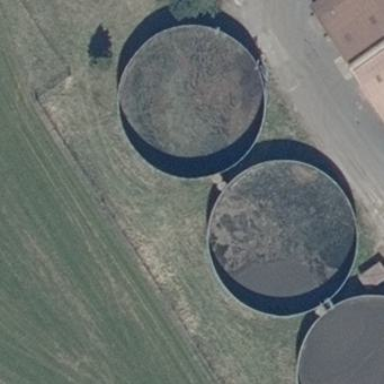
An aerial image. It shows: Building with storage tank.